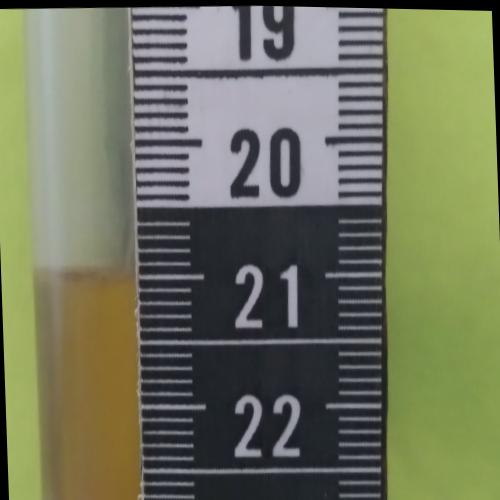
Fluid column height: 21.0 cm